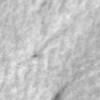
Label: no_change